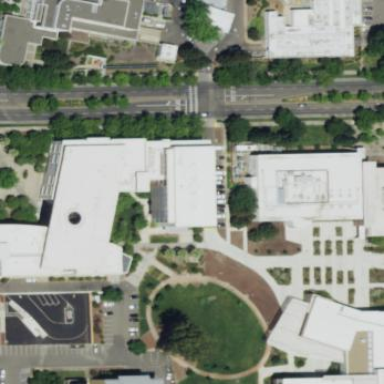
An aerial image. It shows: Office building.